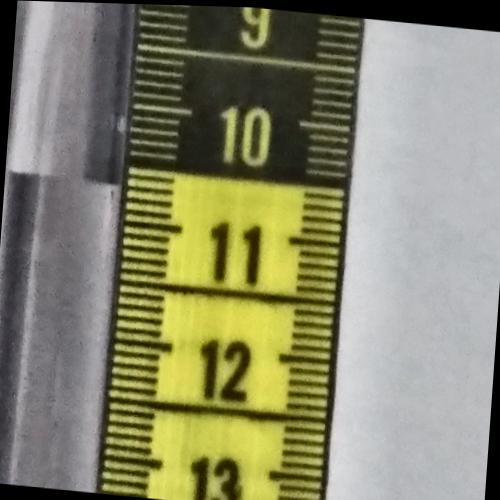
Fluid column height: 10.7 cm